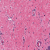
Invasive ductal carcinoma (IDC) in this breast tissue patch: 0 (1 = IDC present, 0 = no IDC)